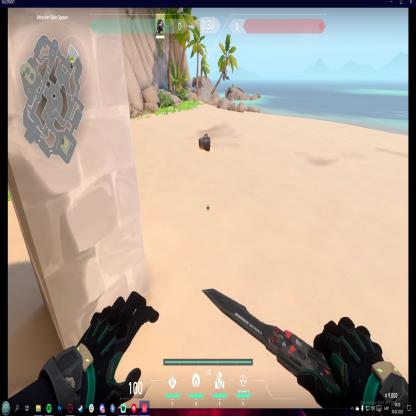
Label: dropped spike